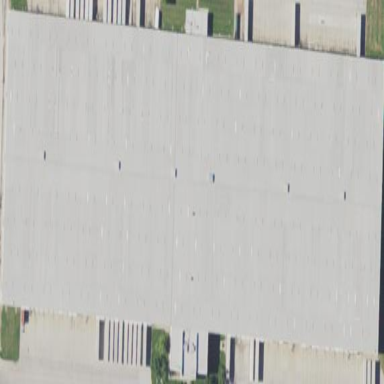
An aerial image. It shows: Warehouse.